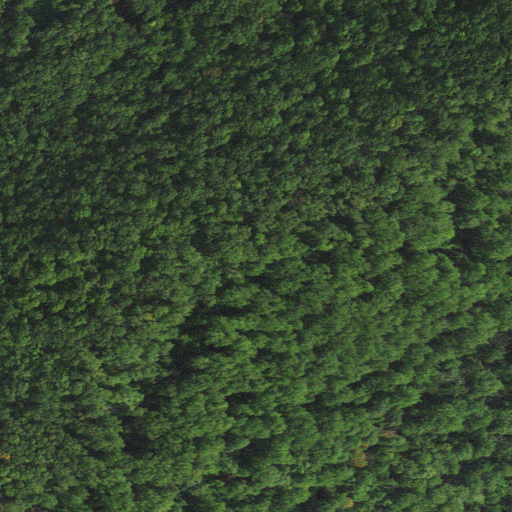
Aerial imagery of ridge(s) in Virginia named Buck Ridge containing deciduous forest and mixed forest